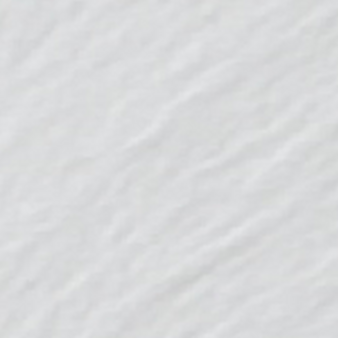
Label: other